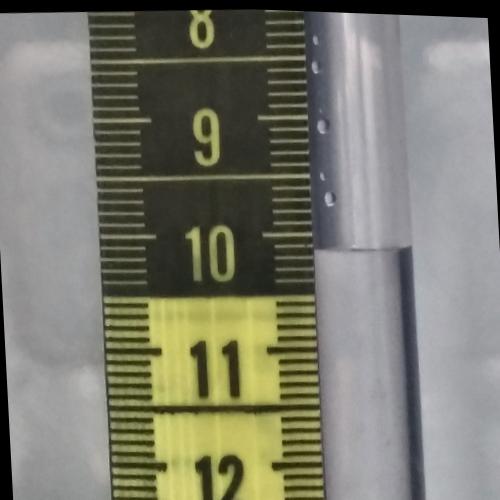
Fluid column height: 10.1 cm